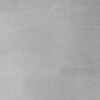
Label: dusty